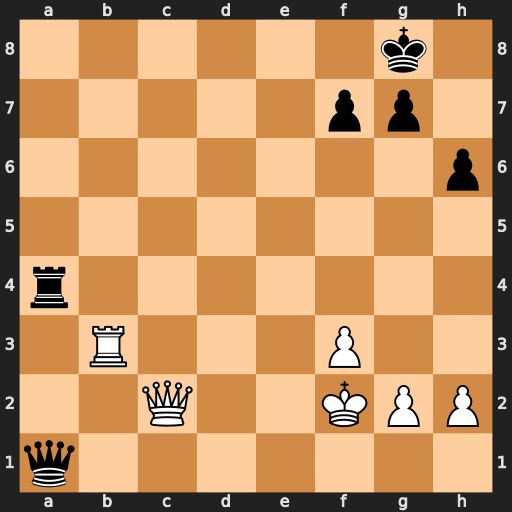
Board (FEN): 6k1/5pp1/7p/8/r7/1R3P2/2Q2KPP/q7
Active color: w
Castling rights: -
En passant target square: -
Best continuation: Rb8#